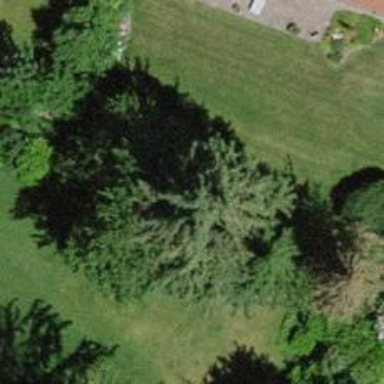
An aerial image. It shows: Single tag "natural: tree."